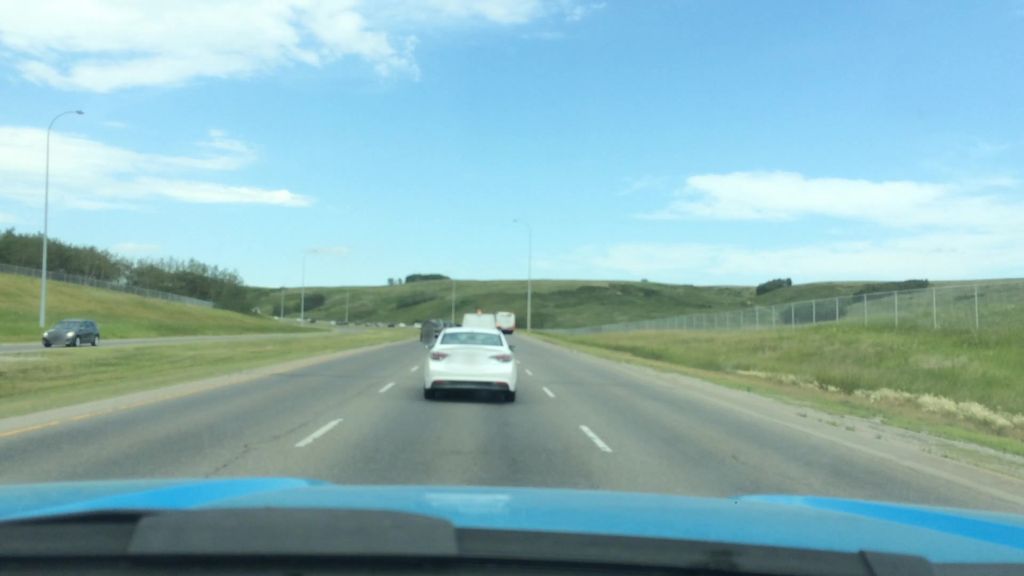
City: calgary